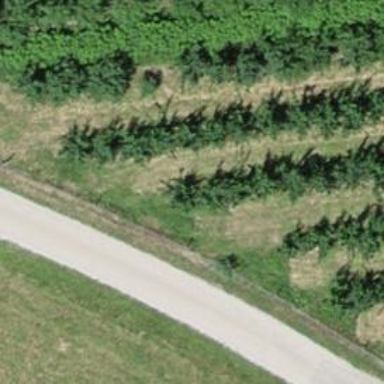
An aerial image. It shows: Orchard.